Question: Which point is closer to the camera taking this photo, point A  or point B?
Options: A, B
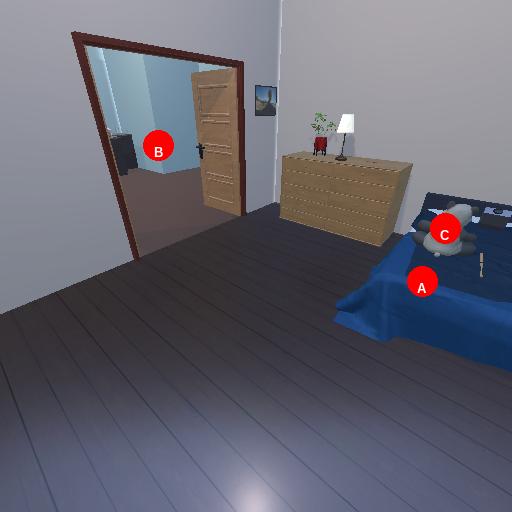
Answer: A